{\heiti【例4-1】}
（24-25 高二上·上海·期中）
若正四面体 $A-BCD$ 的侧面 $ABC$ 内一动点 $P$ 到底面 $BCD$ 的距离与到棱 $AB$ 的距离相等，
则动点 $P$ 的轨迹与 $ABC$ 组成图形可能是（\quad）

\vspace{0.8cm}

\begin{center}
\begin{minipage}[t]{0.42\textwidth}
\centering

\vspace{0.25cm}

A.
\end{minipage}
\hfill
\begin{minipage}[t]{0.42\textwidth}
\centering

\vspace{0.25cm}

B.
\end{minipage}

\vspace{0.8cm}

\begin{minipage}[t]{0.42\textwidth}
\centering

\vspace{0.25cm}

C.
\end{minipage}
\hfill
\begin{minipage}[t]{0.42\textwidth}
\centering

\vspace{0.25cm}

D.
\end{minipage}
\end{center}
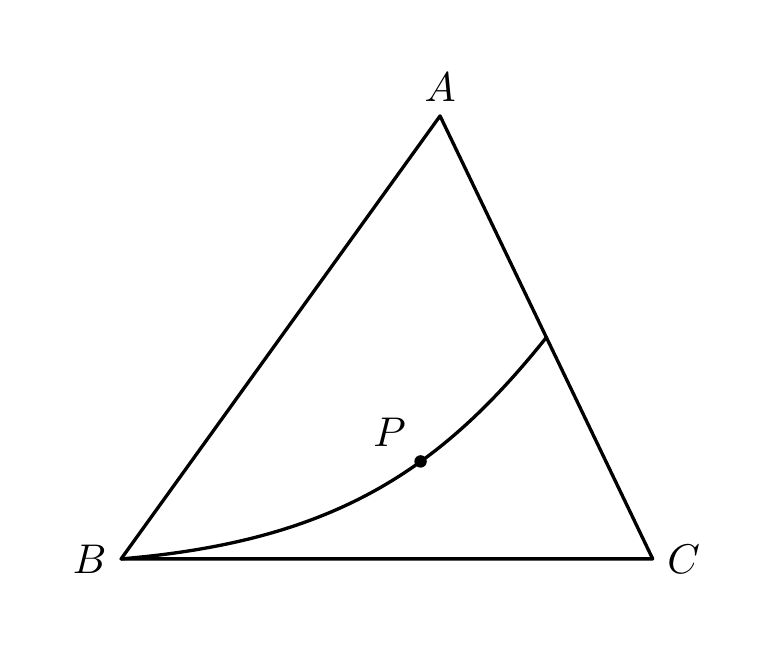
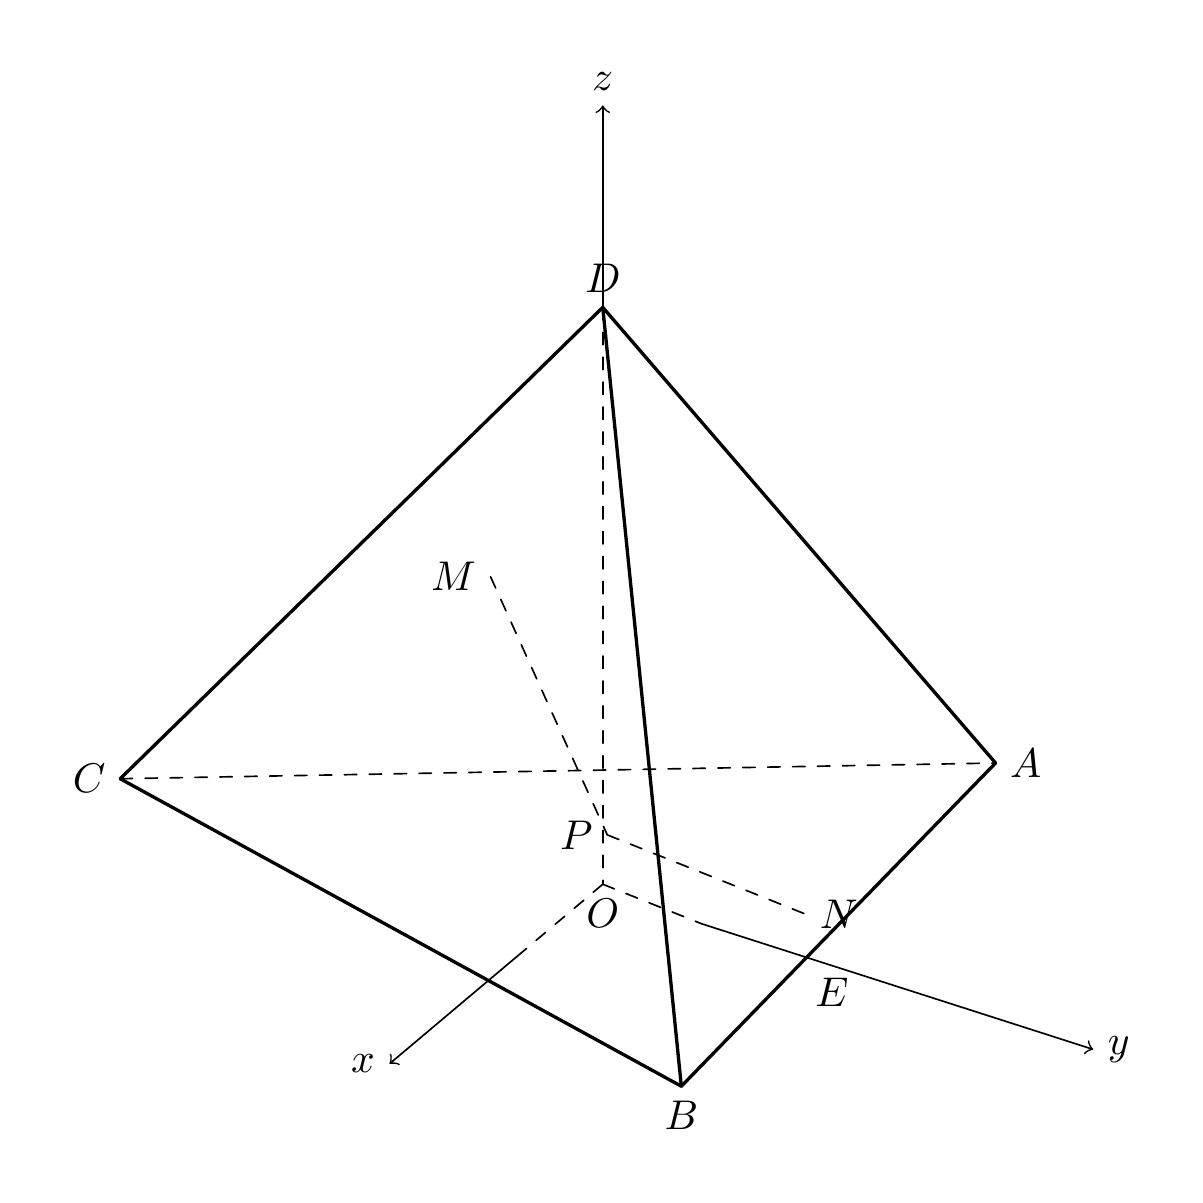
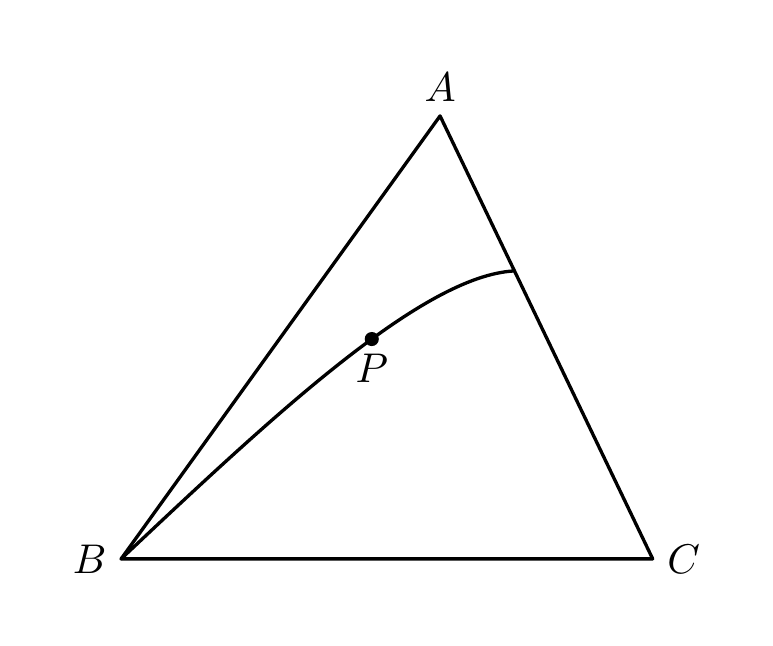
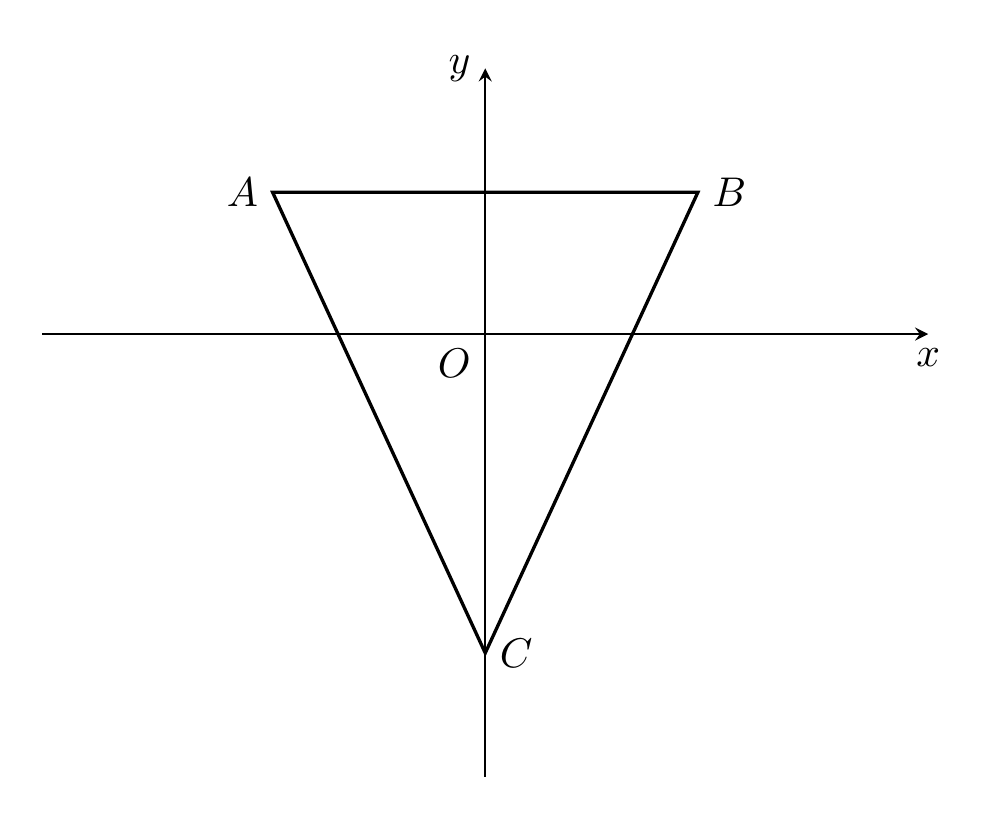
【解答】
\color{red}

\noindent 【答案】D

\vspace{0.8em}

\noindent 【详解】设正四面体 $A-BCD$ 的棱长为 $1$，设等边 $\triangle ABC$ 的中心为点 $O$，取 $AB$ 的中点 $E$，

\noindent 连接 $PO$、$CE$，则 $PO\perp$ 平面 $ABC$，$CE\perp AB$，

\noindent 以点 $O$ 为坐标原点，$\overrightarrow{AB}$、$\overrightarrow{CE}$、$\overrightarrow{OD}$ 的方向分别为 $x$、$y$、$z$ 轴的正方向建立如图所示的空间直角坐标系，

\vspace{0.8em}

\begin{center}

\end{center}

\vspace{0.6em}

\noindent 则
\[
A\left(-\frac12,\frac{\sqrt3}{6},0\right),\quad
B\left(\frac12,\frac{\sqrt3}{6},0\right),\quad
C\left(0,-\frac{\sqrt3}{3},0\right),\quad
D\left(0,0,\frac{\sqrt6}{3}\right),
\]
设点 $P(x,y,0)$，

\vspace{0.6em}

\noindent
\[
\overrightarrow{CB}=\left(\frac12,\frac{\sqrt3}{2},0\right),\qquad
\overrightarrow{CD}=\left(0,\frac{\sqrt3}{3},\frac{\sqrt6}{3}\right).
\]

\vspace{0.8em}

\noindent 设平面 $BCD$ 的法向量为 $\vec n=(a,b,c)$，则
\[
\left\{
\begin{aligned}
\vec n\cdot \overrightarrow{CB}&=\frac12 a+\frac{\sqrt3}{2}b=0,\\
\vec n\cdot \overrightarrow{CD}&=\frac{\sqrt3}{3}b+\frac{\sqrt6}{3}c=0.
\end{aligned}
\right.
\]

\vspace{0.6em}

\noindent 取 $a=\sqrt6$，则 $b=-\sqrt2,\ c=1$，则
\[
\vec n=(\sqrt6,-\sqrt2,1),\qquad
\overrightarrow{BP}=\left(x-\frac12,\ y-\frac{\sqrt3}{6},\ 0\right).
\]

\vspace{0.8em}

\noindent 则点 $P$ 到平面 $BCD$ 的距离为
\[
d=\frac{|\overrightarrow{BP}\cdot \vec n|}{|\vec n|}
=\frac{\left|\sqrt6x-\frac{\sqrt6}{2}-\sqrt2y+\frac{\sqrt6}{6}\right|}{3}
=\frac{\left|\sqrt6x-\sqrt2y-\frac{\sqrt6}{3}\right|}{3},
\]

\vspace{0.6em}

\noindent 而点 $P$ 到直线 $AB$ 的距离为
\[
\left|y-\frac{\sqrt3}{6}\right|.
\]

\vspace{0.6em}

\noindent 根据题意可得
\[
\frac{\left|\sqrt6x-\sqrt2y-\frac{\sqrt6}{3}\right|}{3}
=
\left|y-\frac{\sqrt3}{6}\right|.
\]

\vspace{0.8em}

\noindent 在平面 $ABC$ 内，如下图所示：

\vspace{0.4em}

\begin{center}

\end{center}

\vspace{0.6em}

\noindent 在平面直角坐标系 $xOy$ 中，易知
\[
C\left(0,-\frac{\sqrt3}{3}\right),\qquad
B\left(\frac12,\frac{\sqrt3}{6}\right),
\]
\[
k_{BC}=\frac{\frac{\sqrt3}{6}+\frac{\sqrt3}{3}}{\frac12-0}=\sqrt3,
\]
所以，直线 $BC$ 的方程为
\[
y=\sqrt3x-\frac{\sqrt3}{3},
\]
即
\[
\sqrt3x-y-\frac{\sqrt3}{3}=0,
\]
即
\[
\sqrt6x-\sqrt2y-\frac{\sqrt6}{3}=0.
\]

\vspace{0.6em}

\noindent 显然，$\triangle ABC$ 区域（包括边界）内的点的坐标均满足
\[
\sqrt6x-\sqrt2y-\frac{\sqrt6}{3}\le 0,\qquad
y\le \frac{\sqrt3}{6}.
\]

\vspace{0.6em}

\noindent 所以，由
\[
\frac{\left|\sqrt6x-\sqrt2y-\frac{\sqrt6}{3}\right|}{3}
=
\left|y-\frac{\sqrt3}{6}\right|
\]
可得
\[
\sqrt6x-\sqrt2y-\frac{\sqrt6}{3}=3y-\frac{\sqrt3}{2},
\]
即
\[
\sqrt6x-(3+\sqrt2)y+\frac{3\sqrt3-2\sqrt6}{6}=0,
\]
即点 $P$ 在 $\triangle ABC$ 区域内的轨迹是一条线段，

\vspace{0.8em}

\noindent 直线
\[
\sqrt6x-(3+\sqrt2)y+\frac{3\sqrt3-2\sqrt6}{6}=0
\]
的斜率为
\[
k=\frac{\sqrt6}{3+\sqrt2}<1，
\]

\noindent 则动点 $P$ 的轨迹与线段 $AC$ 的交点靠近点 $A$，D 选项合理．

\vspace{0.6em}

\noindent 故选：D．
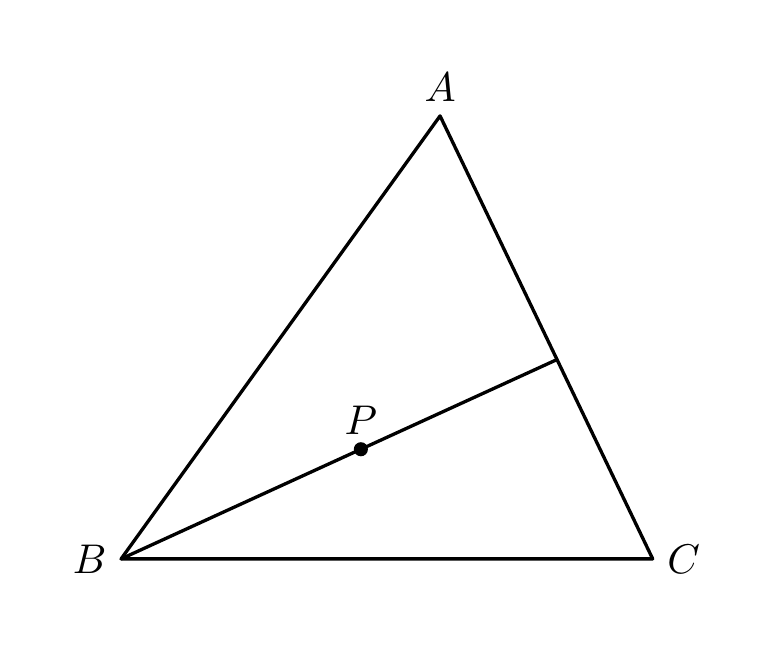
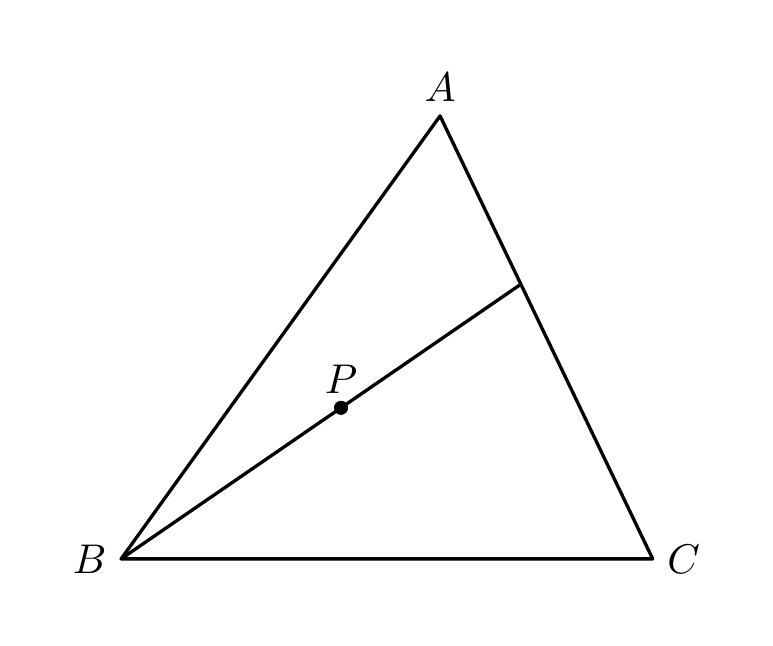